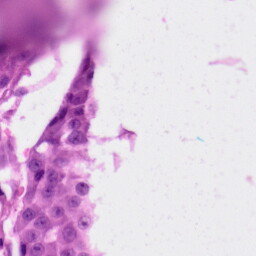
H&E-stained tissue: Skin